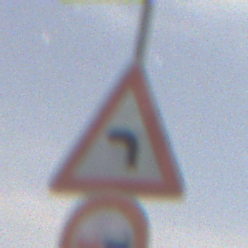
Verkehrszeichen: KurveLinks
Zusatzzeichen unten: Ueberholverbot
Umgebung: Outdoor, Nature
Tageszeit: Night
Wetter: Overcast
Licht: Artificial
Jahreszeit: NotSpecified
Kontrast: LowContrast